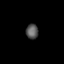
Tissue: prostate
Cell type: Fibroblasts
Senescence score: 0.7621
Nuclear area (px): 182
Mean DAPI intensity: 84.742